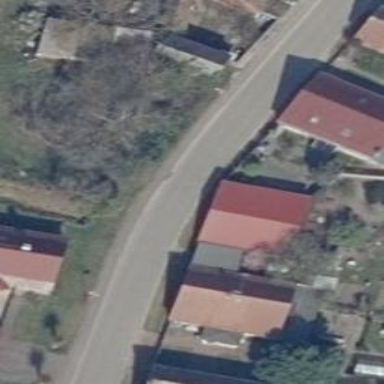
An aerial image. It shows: Residential road with sidewalk on the left side.